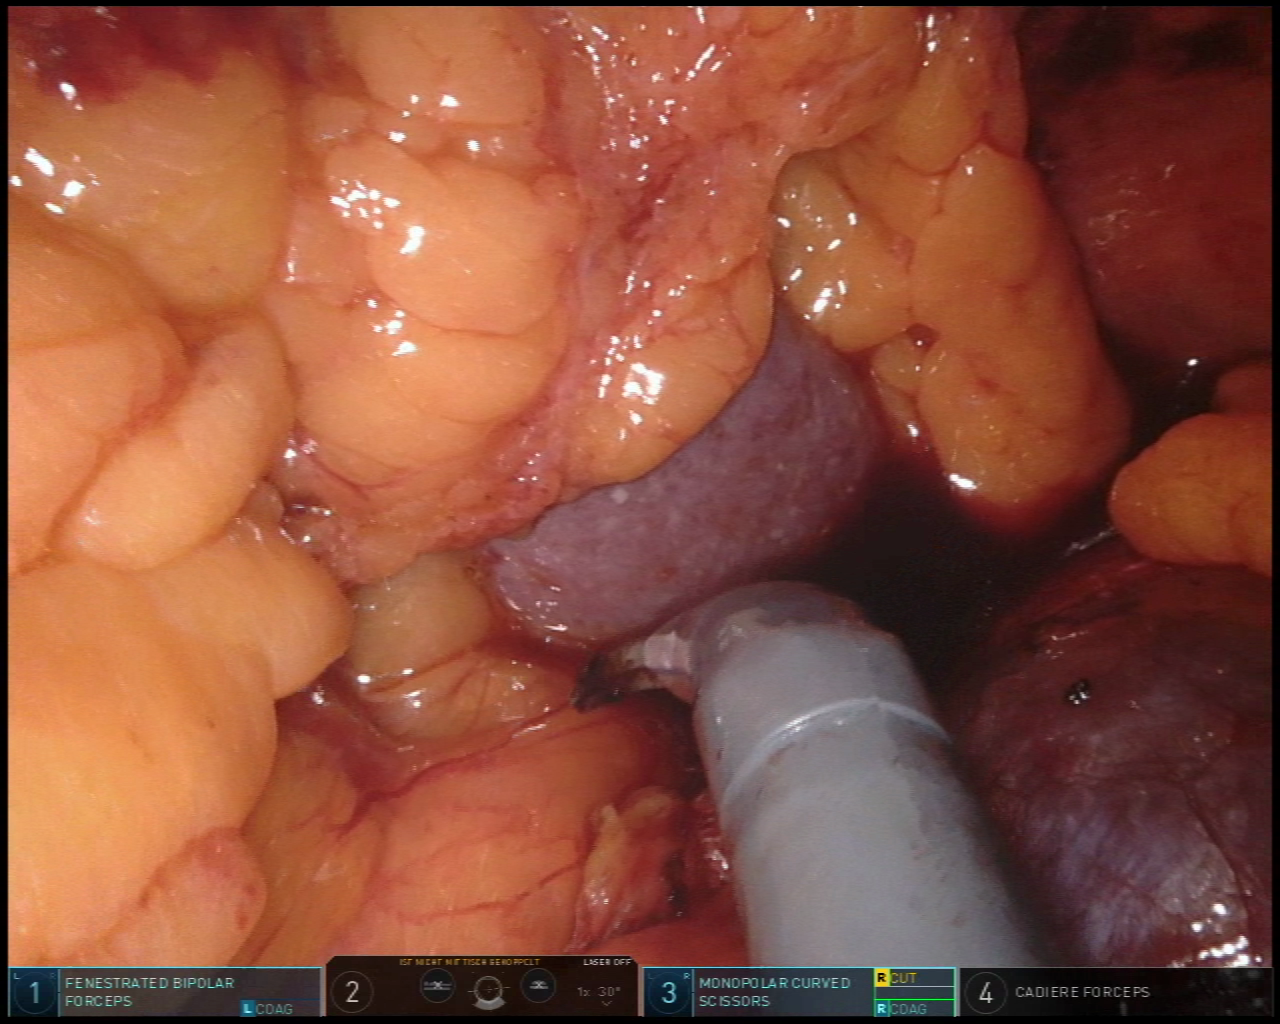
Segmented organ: spleen
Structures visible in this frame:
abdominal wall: no
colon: no
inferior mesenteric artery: no
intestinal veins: no
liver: no
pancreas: no
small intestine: no
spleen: yes
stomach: no
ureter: no
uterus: no
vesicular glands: no